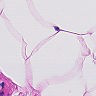
Metastatic tissue present: no